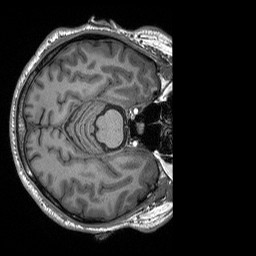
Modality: T1w
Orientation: axial
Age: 61
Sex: male
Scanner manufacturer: siemens
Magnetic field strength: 3 T
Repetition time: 2.4 s
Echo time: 0.00226 s